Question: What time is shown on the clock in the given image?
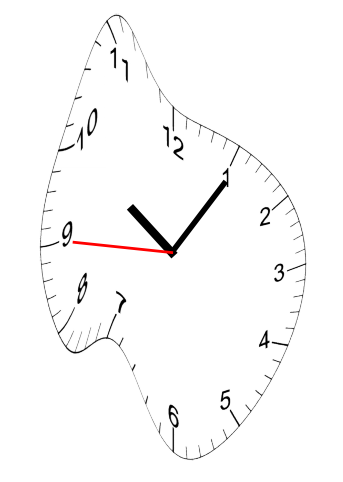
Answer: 10:05:45